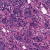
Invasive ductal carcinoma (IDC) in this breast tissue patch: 1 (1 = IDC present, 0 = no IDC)